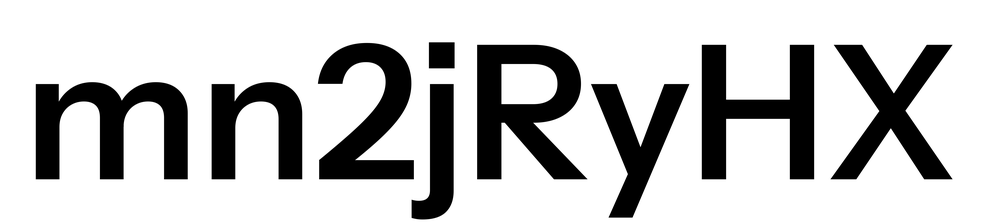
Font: InstrumentSans_SemiBold